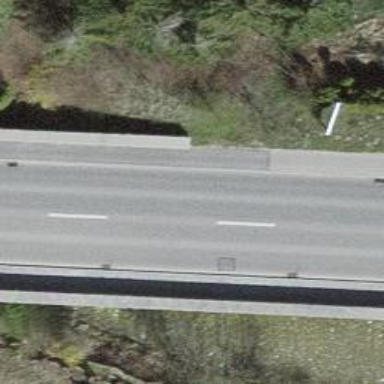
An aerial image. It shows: Path on bridge.